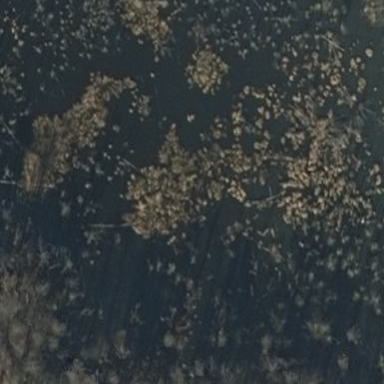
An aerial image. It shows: Bog wetland area.